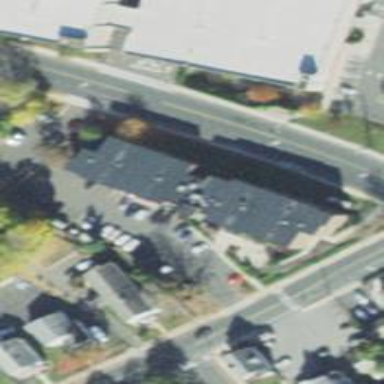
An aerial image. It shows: Part of building.